Question: Here is my Matlab code to solve the second order ODE for a mass-spring-dashpot system:
'''
function Spring
clear all;
close all;
options=odeset('RelTol',1e-6);
p0 = [1 0]; %initial position and velocity
[t,p] = ode45(@SpringFunction, [0 20], p0, options);
plot(t,p(:,1)) %plot the first column (x) vs. time
return
function pdot = SpringFunction(t,p)
c = 5; w = 2;
g = sin(t); % forcing function
pdot = zeros(size(p));
pdot(1) = p(2);
pdot(2) = g-c*p(2)-(w^2)*p(1);
return
'''
I believe the output I am getting is wrong because for this case I think a plot of displacement vs. time should look like a sinusoid with decreasing amplitude. Instead, it looks like this:

This seems incorrect to me, but please correct me if I'm wrong. I cannot see what is incorrect in the code.
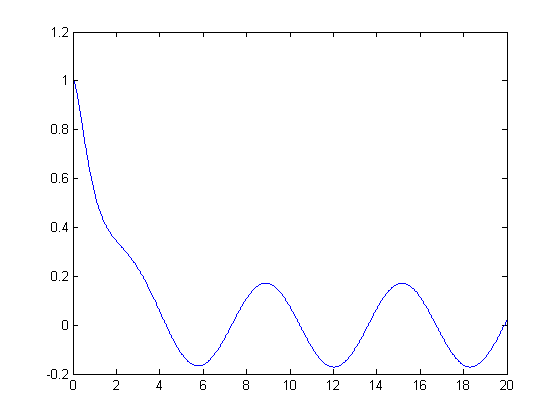
Answer: You're sinusoidally forcing a damped system so you should expect the steady state to be a sinusoid. Here's <URL> = 5/4'. This implies that the unforced form of your system is over-damped - with no forcing you won't see oscillation.
Also, be careful using 'ode45' with oscillatory systems. If your system happens to be too stiff, you may either need to adjust the tolerances or use a stiff solver such as <URL>.